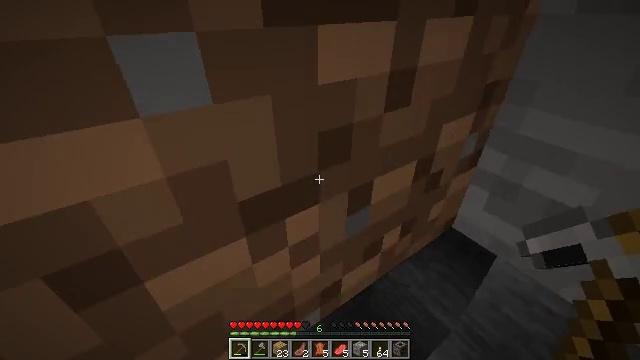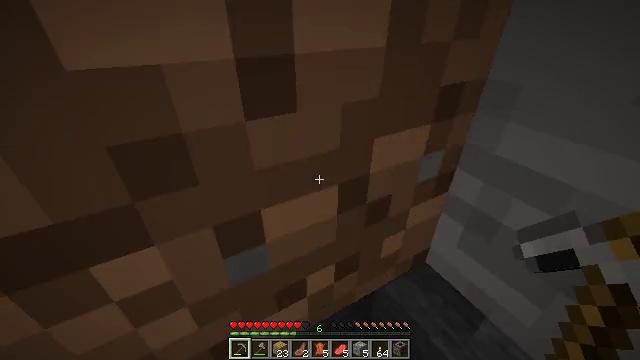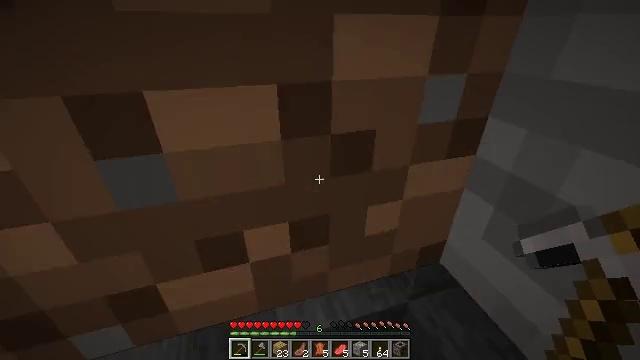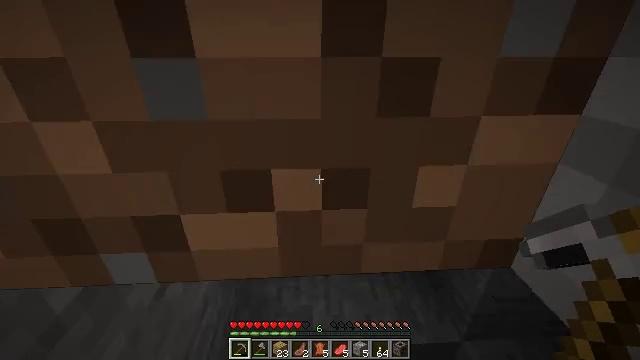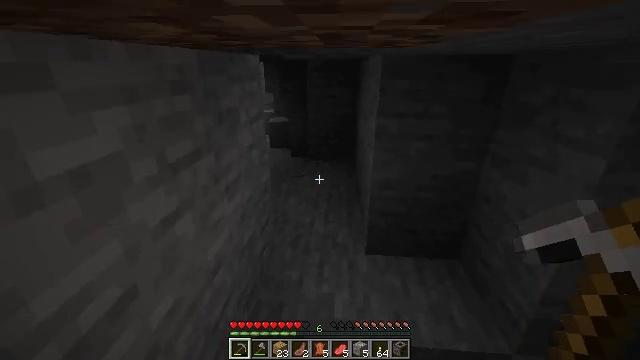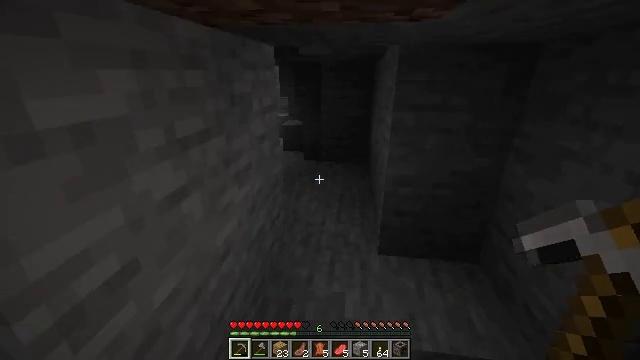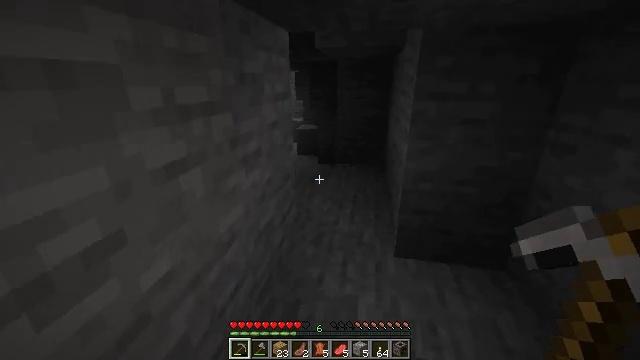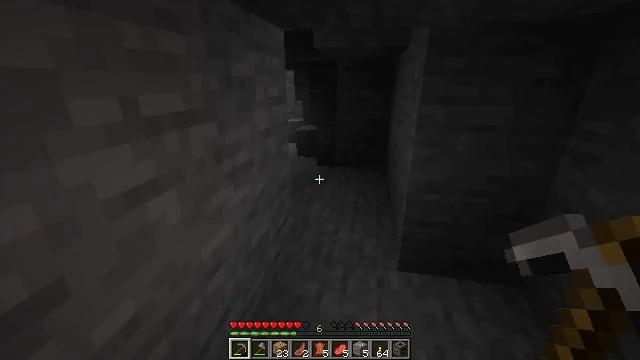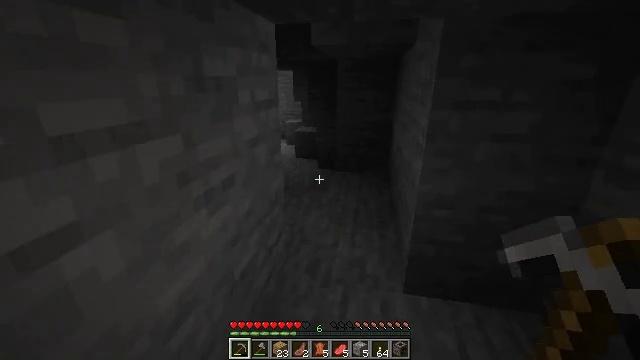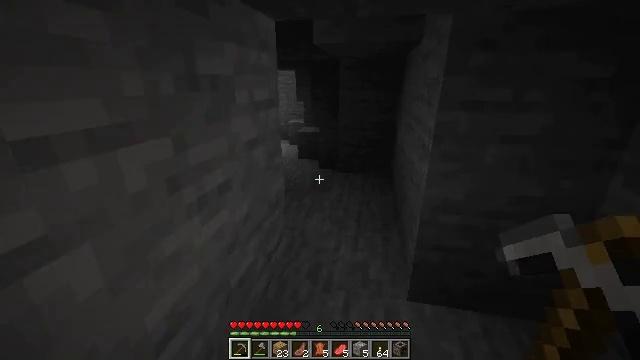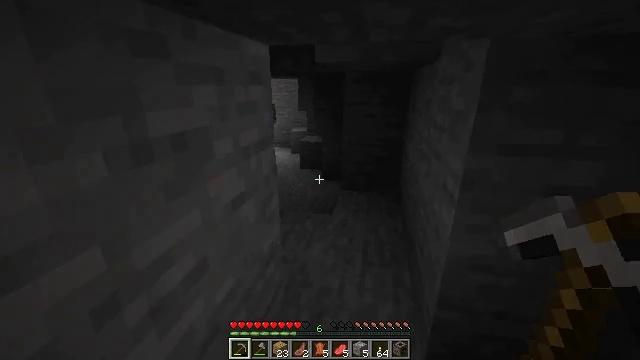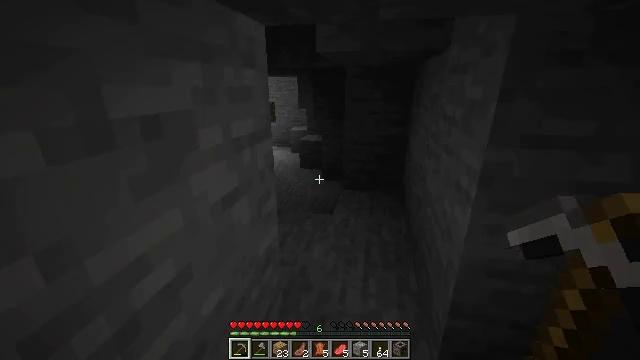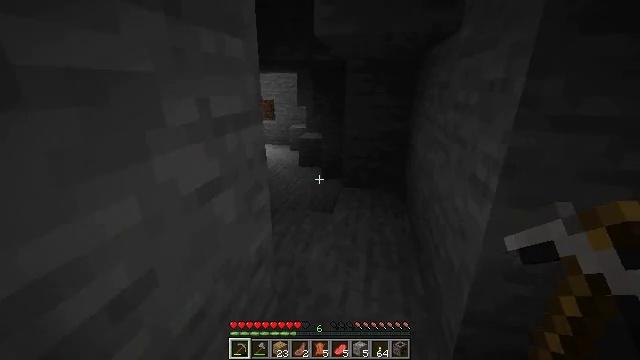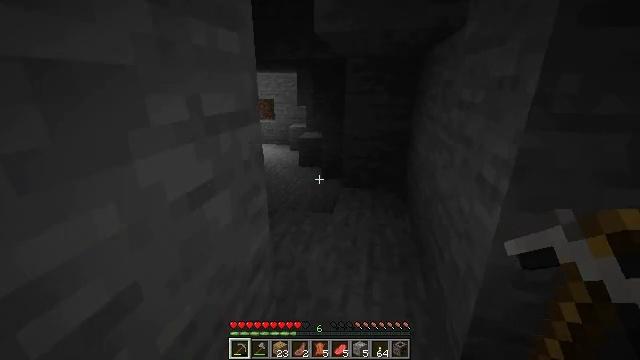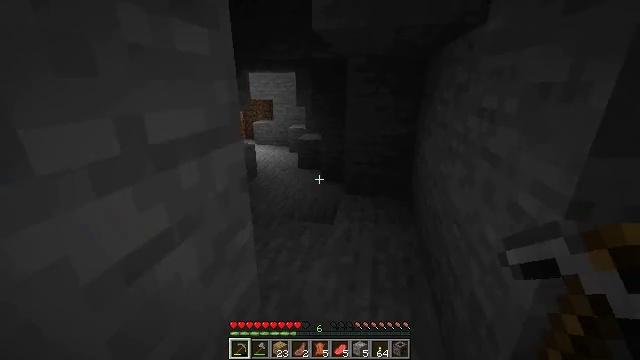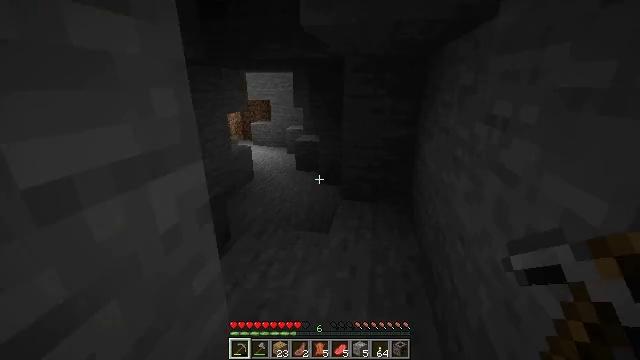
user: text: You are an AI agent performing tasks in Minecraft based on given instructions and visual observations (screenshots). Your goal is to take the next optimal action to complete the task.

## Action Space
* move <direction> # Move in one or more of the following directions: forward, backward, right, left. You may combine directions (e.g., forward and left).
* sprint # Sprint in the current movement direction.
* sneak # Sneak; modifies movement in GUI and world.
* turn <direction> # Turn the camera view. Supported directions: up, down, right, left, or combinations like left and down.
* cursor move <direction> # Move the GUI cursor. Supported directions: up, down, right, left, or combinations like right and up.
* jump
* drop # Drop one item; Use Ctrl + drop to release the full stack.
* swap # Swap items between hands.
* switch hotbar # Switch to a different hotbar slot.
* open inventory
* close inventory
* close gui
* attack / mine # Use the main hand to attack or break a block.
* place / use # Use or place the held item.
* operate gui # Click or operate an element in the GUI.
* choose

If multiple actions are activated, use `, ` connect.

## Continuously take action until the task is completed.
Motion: motion action
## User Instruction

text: Collect sugar cane near water sources.
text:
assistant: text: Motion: move forward and move right, turn left and up
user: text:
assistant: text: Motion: move forward and move right, turn left and up
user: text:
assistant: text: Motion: move forward and move right, turn left and up
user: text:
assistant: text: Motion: move forward and move right, turn left and up
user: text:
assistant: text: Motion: move forward, turn left and up
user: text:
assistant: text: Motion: move forward, turn left and up
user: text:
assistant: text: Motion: move forward
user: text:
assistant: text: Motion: move forward
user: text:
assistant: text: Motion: move forward
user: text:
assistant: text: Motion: move forward, jump
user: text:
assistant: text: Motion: move forward, jump
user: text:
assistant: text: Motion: move forward, jump
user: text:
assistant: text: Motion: move forward, jump
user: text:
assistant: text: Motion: move forward and move right
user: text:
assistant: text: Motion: move forward and move right
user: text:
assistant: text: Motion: move forward and move right
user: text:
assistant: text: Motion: move forward and move right
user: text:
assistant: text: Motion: move forward and move right
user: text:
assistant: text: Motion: move forward, turn left and up
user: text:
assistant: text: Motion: move forward, turn left and up
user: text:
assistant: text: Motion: move forward, sprint, turn left and up
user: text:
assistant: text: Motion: move forward, sprint, turn left
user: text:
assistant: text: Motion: move forward, sprint
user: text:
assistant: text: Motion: move forward, sprint
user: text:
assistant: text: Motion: move forward, turn up
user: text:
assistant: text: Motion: move forward
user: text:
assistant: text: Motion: move forward
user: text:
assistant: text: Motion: move forward
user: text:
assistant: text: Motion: move forward
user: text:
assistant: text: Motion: move forward